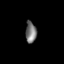
Tissue: lung
Cell type: T cells
Senescence score: 0.225
Nuclear area (px): 231
Mean DAPI intensity: 117.087